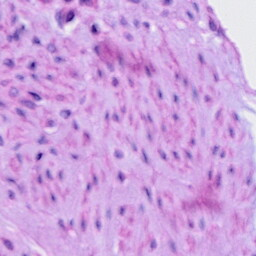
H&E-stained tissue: Cervix